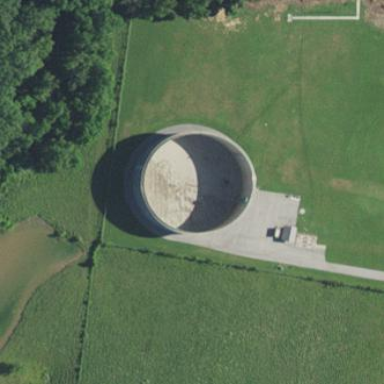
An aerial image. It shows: Storage tank with man-made structure.